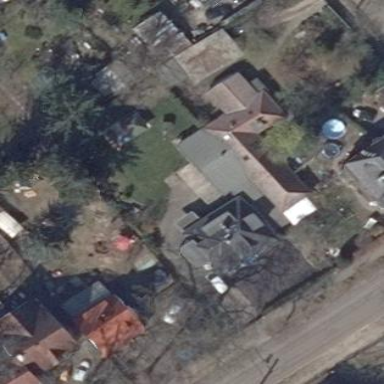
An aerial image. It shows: Garage.